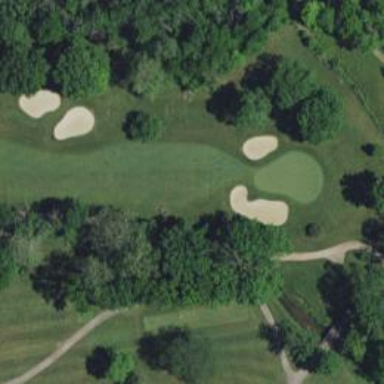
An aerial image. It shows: Golf hole.